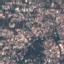
Label: Residential